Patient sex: F
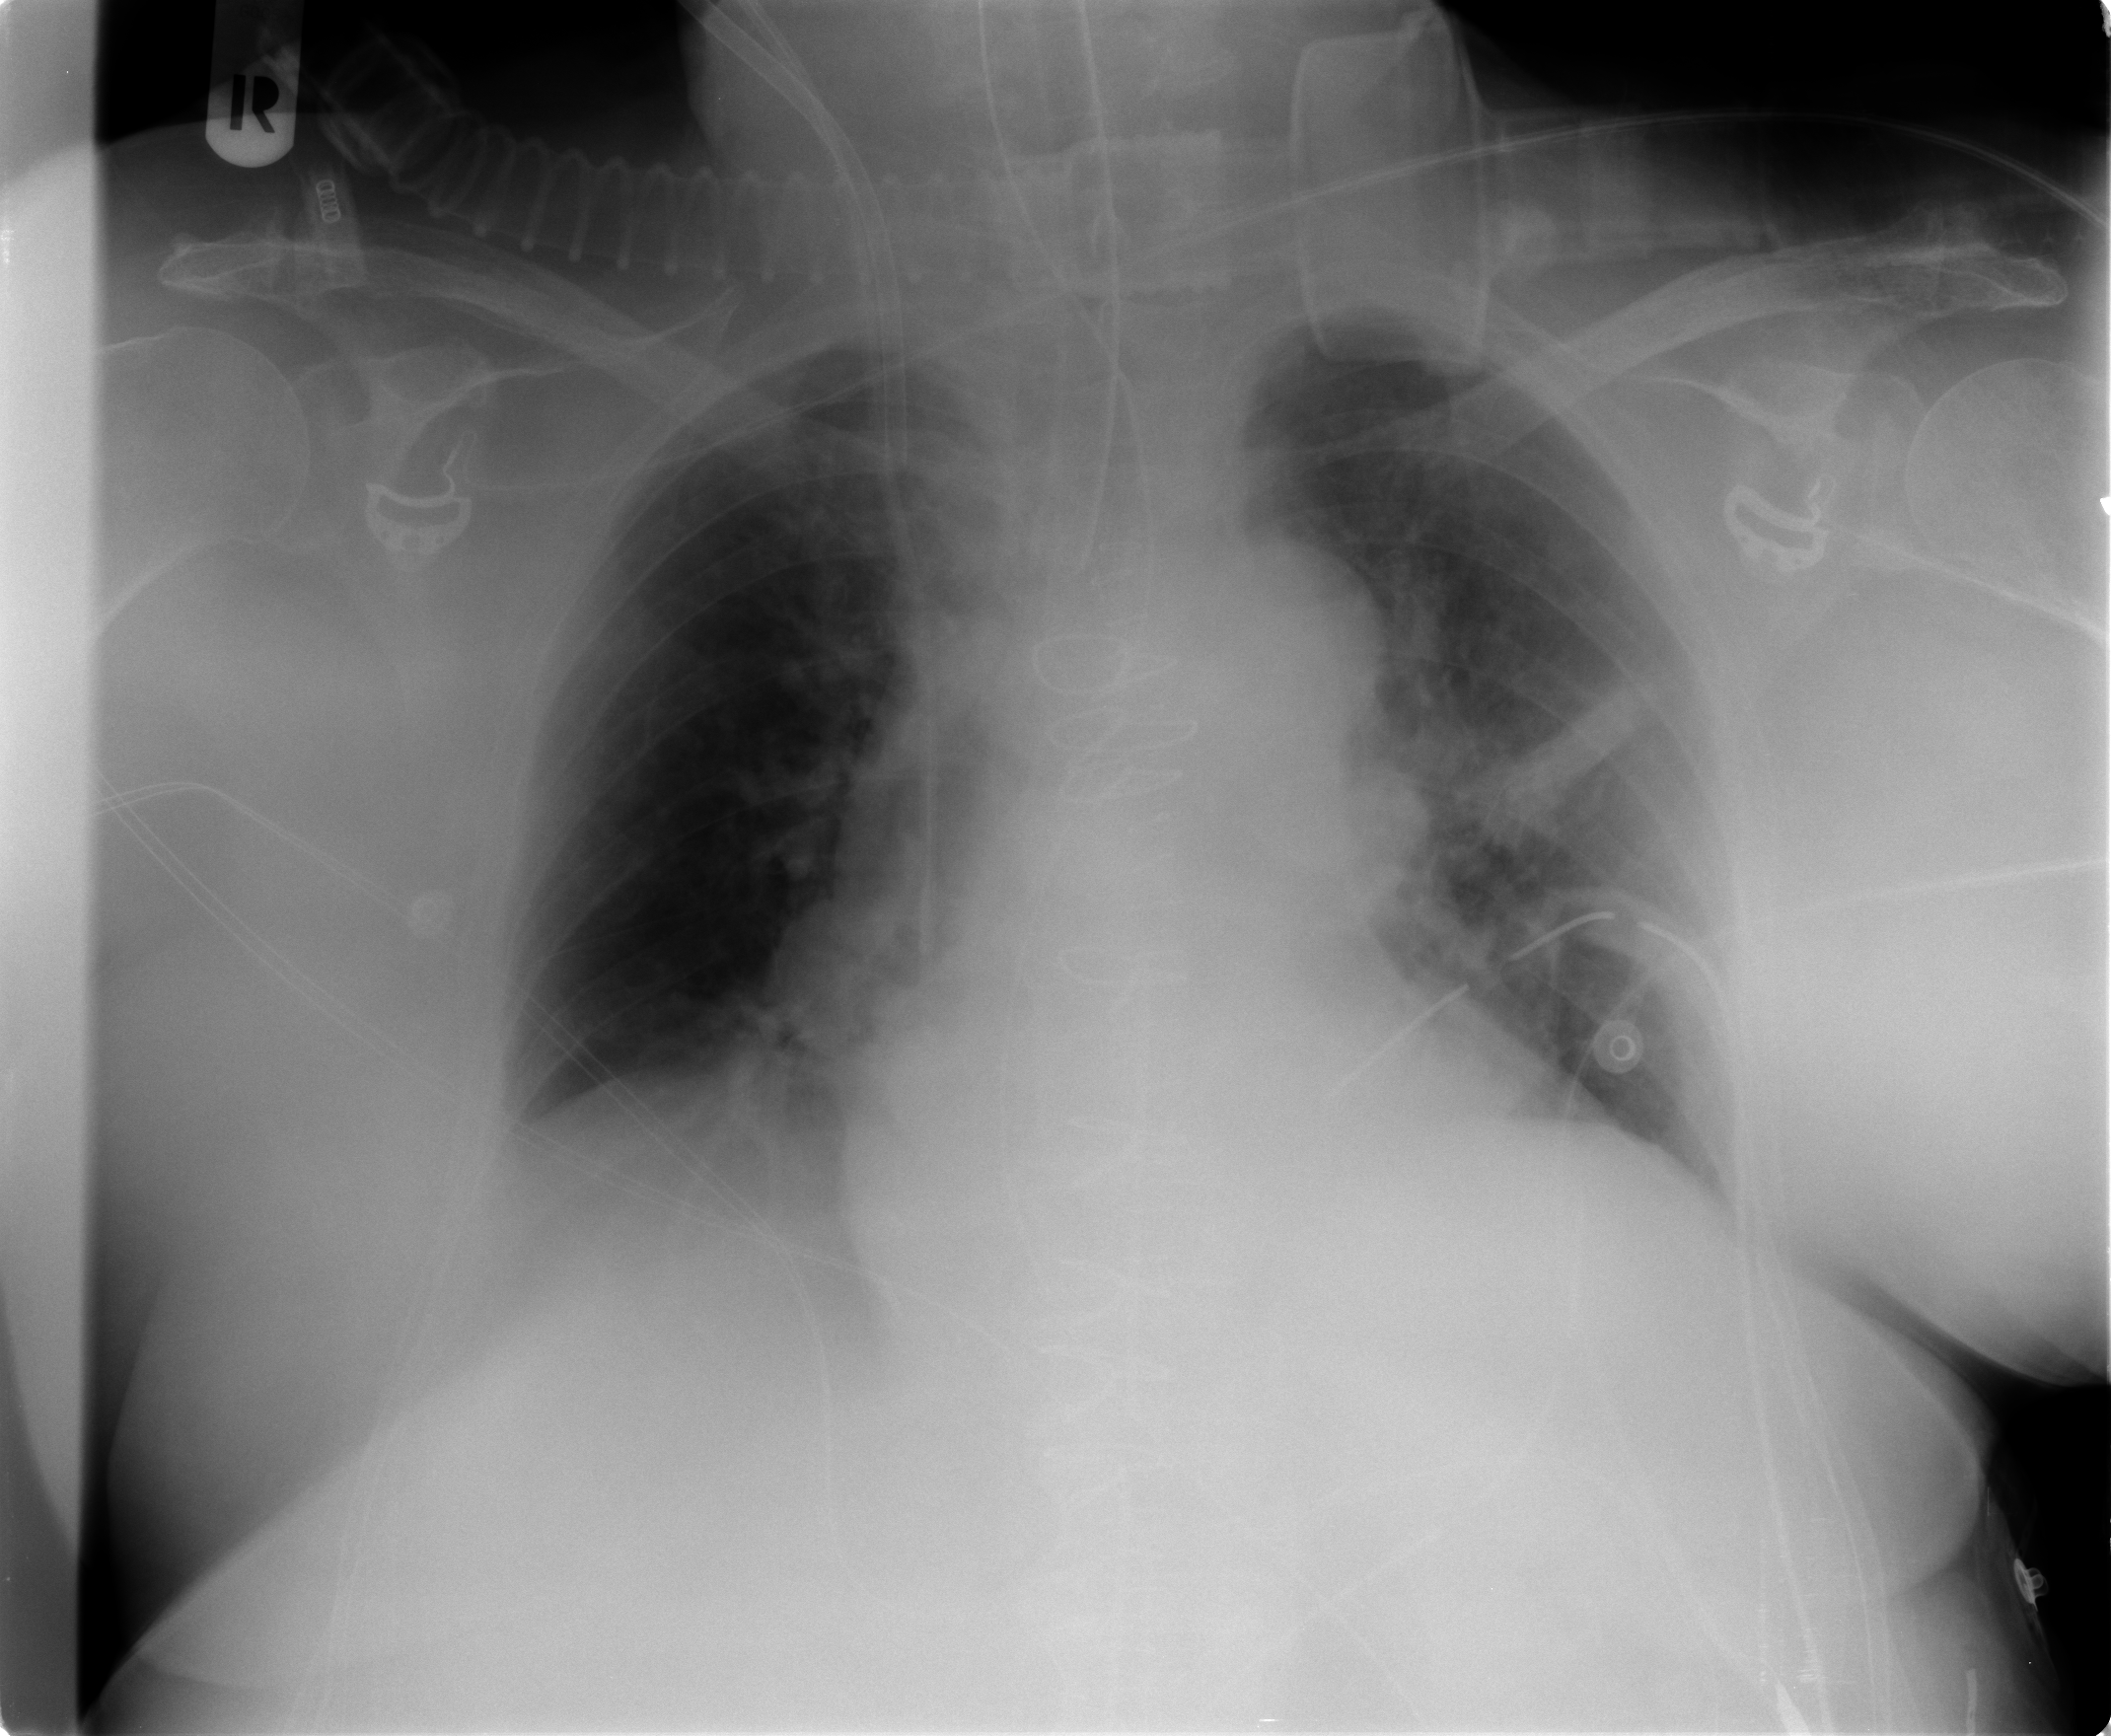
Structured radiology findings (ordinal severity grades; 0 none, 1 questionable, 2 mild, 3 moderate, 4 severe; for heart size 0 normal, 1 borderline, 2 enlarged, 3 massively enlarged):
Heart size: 2
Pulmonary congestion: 0
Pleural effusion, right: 2
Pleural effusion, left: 2
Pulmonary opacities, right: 0
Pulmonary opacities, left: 0
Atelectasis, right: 0
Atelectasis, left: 2